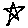
Label: star